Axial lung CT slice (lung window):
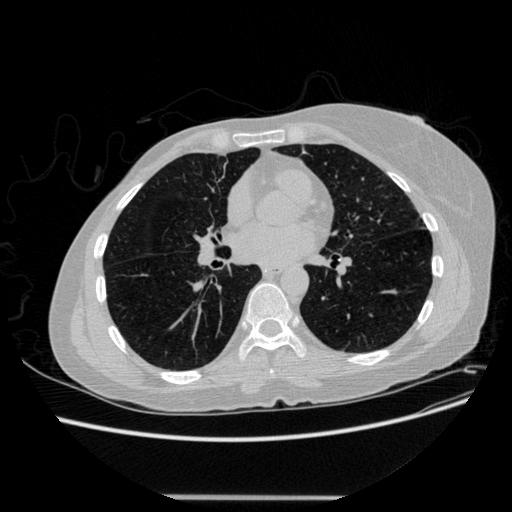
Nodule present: no